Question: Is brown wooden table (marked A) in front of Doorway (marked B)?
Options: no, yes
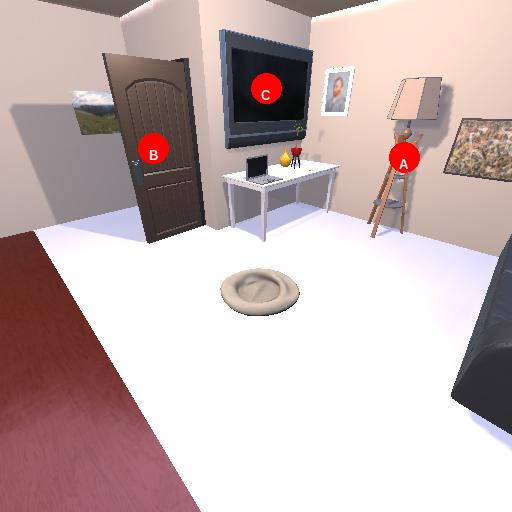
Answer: no